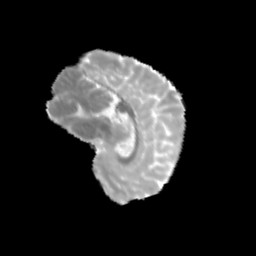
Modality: MD
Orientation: sagittal
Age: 13
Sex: female
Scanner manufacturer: siemens
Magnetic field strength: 3 T
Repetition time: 3.8 s
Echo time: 0.07 s